Interaction volume radius: 5 \u00c5
Interaction volume height: 20 \u00c5
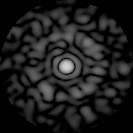
Disorder parameter: 0.792